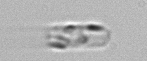
Label: Cerataulina_pelagica